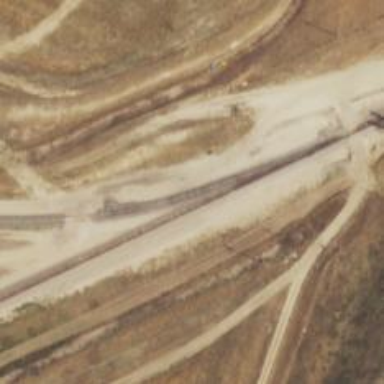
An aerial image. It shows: Disused railway spur.